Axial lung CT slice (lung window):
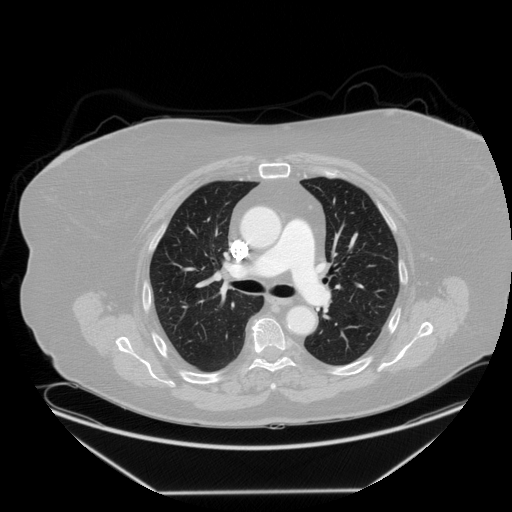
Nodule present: no